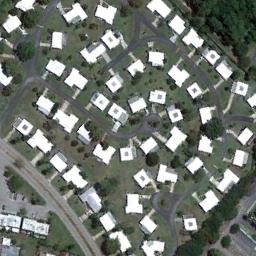
Label: residential